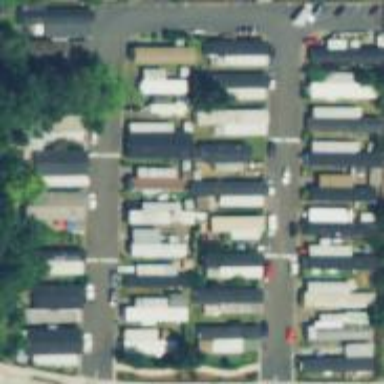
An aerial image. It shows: Residential area designated as trailer park.